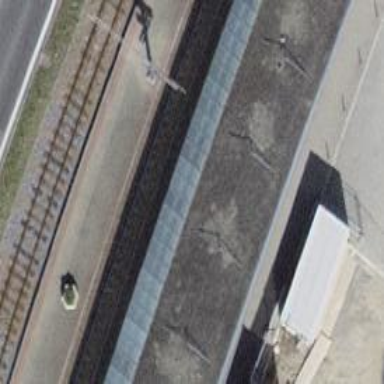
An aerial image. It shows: Train station building.